Field crop: maize
Growth stage: 2
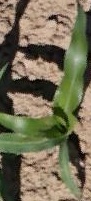
Species: maize